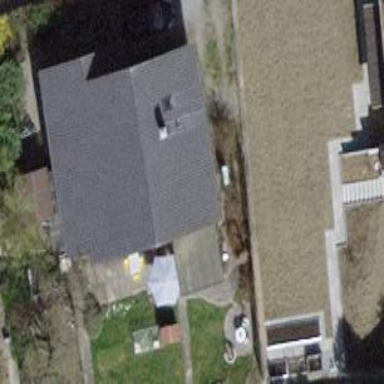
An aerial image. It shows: Building with tile roof.